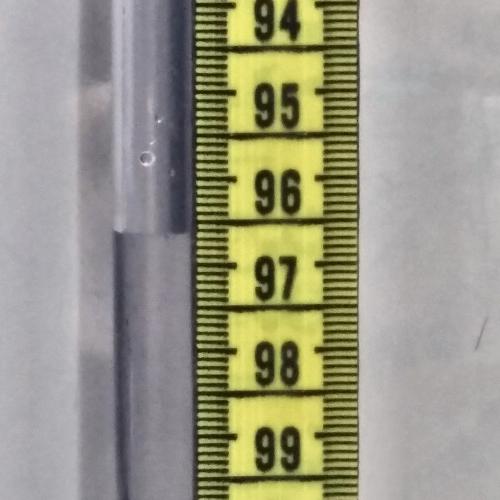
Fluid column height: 96.6 cm